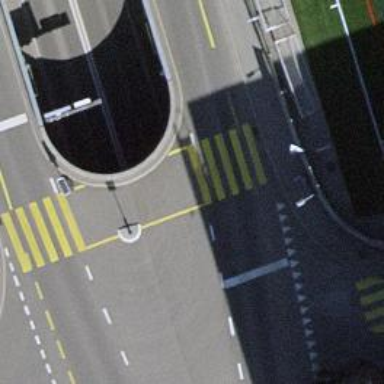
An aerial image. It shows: Uncontrolled zebra crossing with markings on the road.